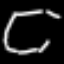
Label: octagon